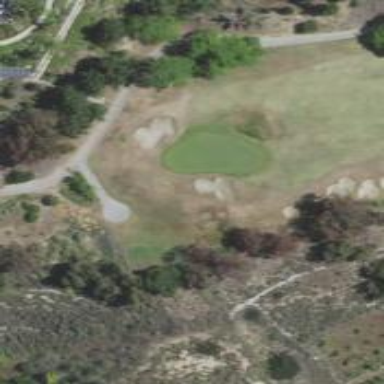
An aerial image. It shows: Golf hole.